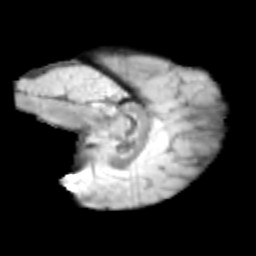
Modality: T2w
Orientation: sagittal
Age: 11
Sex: male
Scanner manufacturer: siemens
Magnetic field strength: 3 T
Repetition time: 3.8 s
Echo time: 0.07 s